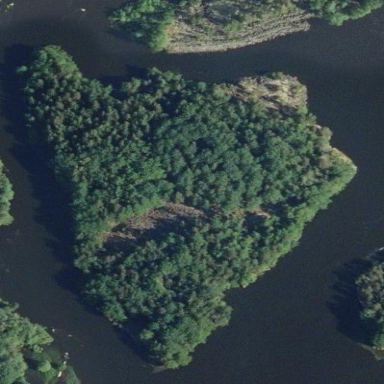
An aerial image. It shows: Deciduous woodland on small islet.